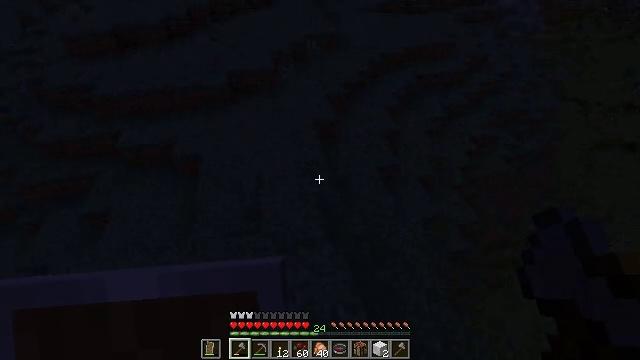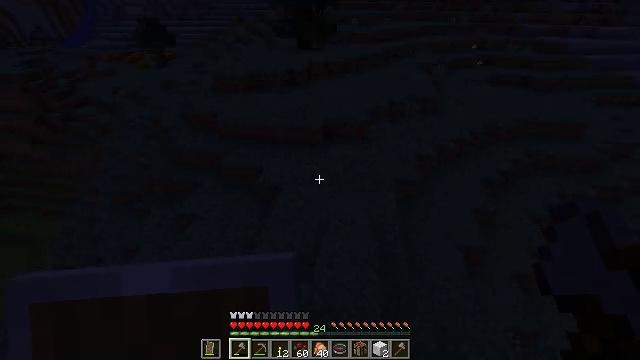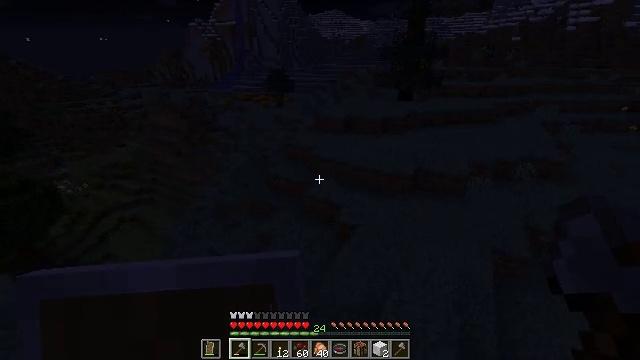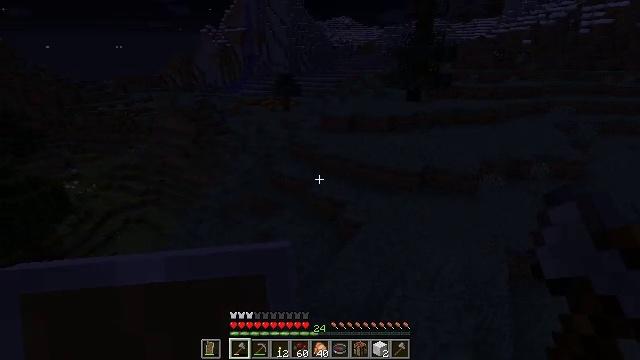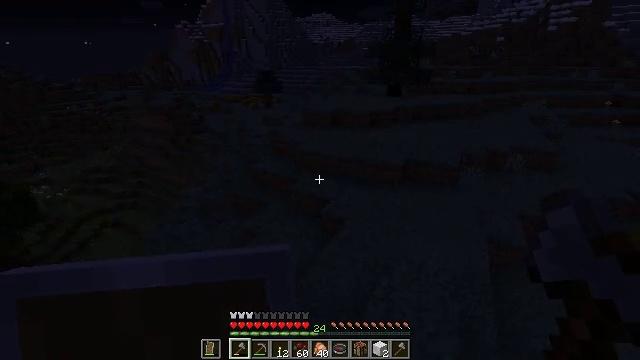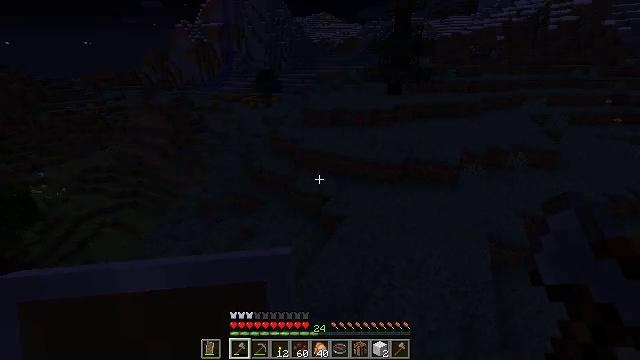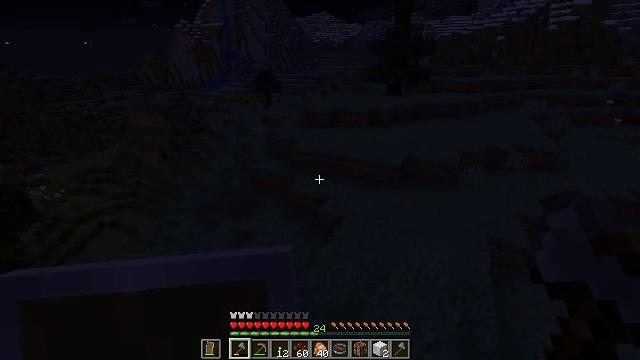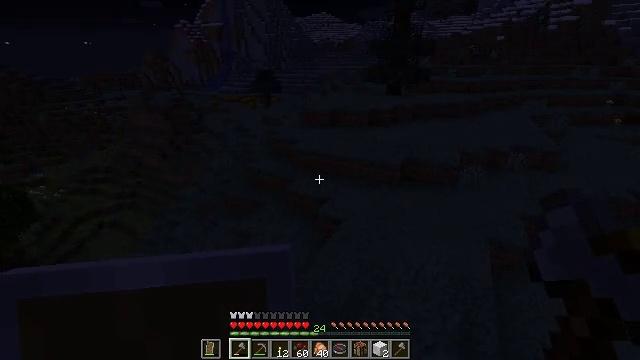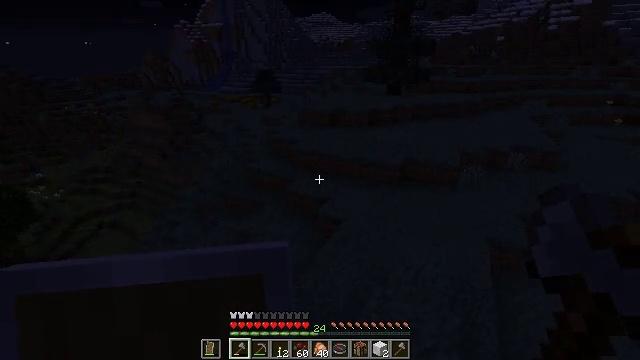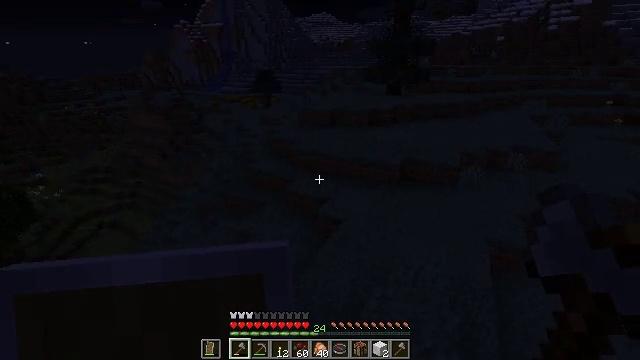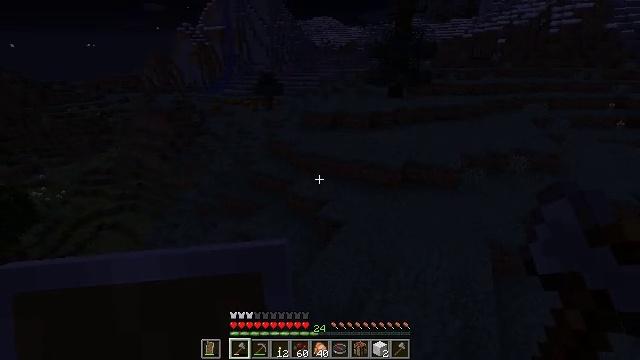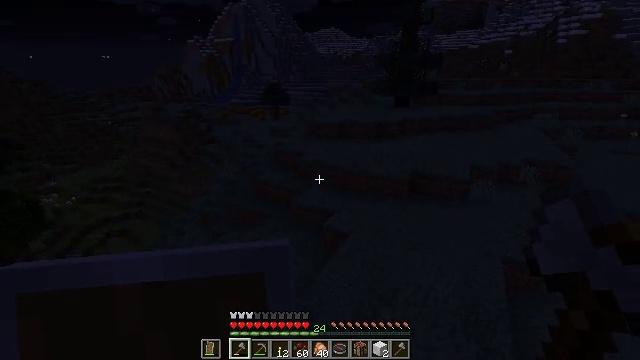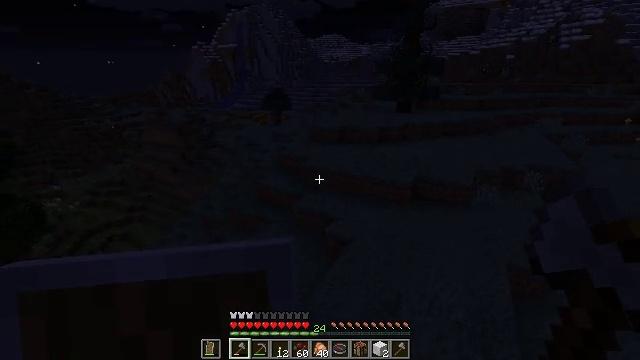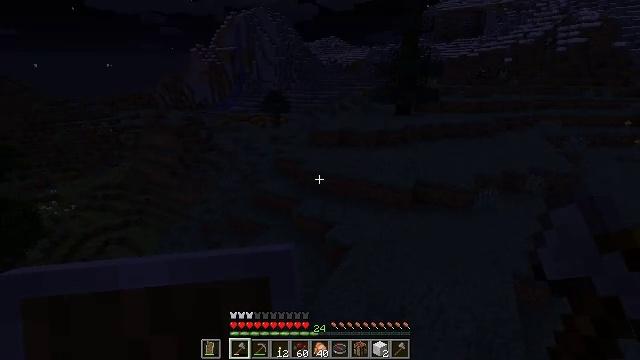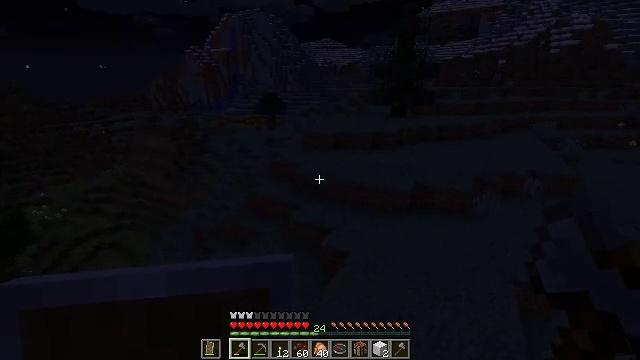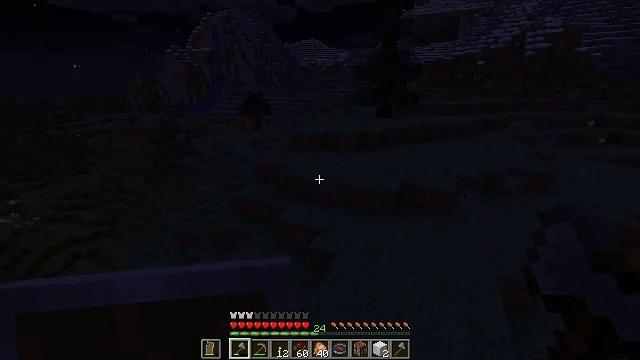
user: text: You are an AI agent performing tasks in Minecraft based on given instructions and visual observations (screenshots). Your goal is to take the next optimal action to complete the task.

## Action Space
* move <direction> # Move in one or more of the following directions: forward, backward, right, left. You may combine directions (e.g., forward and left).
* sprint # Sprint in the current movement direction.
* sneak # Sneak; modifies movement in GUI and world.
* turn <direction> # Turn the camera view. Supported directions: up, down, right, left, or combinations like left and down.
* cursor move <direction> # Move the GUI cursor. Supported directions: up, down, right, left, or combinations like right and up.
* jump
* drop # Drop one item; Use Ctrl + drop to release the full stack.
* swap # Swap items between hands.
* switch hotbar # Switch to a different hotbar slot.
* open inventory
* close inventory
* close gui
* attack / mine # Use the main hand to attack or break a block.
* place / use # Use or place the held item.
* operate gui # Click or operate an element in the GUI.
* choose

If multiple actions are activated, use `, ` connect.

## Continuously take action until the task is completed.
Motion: motion action
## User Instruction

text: Combat the sheep.
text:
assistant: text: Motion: move forward, turn left and up
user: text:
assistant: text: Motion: move forward, turn left and up
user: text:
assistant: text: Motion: move forward, turn left and up
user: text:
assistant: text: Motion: turn right
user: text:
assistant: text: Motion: no_op
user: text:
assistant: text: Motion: no_op
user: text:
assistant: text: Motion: no_op
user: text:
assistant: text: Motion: no_op
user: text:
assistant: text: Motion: no_op
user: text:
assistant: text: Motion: no_op
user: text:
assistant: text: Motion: move forward, turn left and up
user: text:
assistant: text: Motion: move forward, turn up
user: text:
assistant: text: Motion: move forward
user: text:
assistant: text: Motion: move forward
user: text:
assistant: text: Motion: move forward, turn right
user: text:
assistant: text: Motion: move forward, turn right
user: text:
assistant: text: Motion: move forward, turn right
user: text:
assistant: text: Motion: no_op
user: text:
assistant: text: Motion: no_op
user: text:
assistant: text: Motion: no_op
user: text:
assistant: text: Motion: no_op
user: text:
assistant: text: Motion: turn right and up
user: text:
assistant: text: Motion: turn right and up
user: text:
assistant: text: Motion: turn right and up
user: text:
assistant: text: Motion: turn right and up
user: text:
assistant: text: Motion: no_op
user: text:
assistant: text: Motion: no_op
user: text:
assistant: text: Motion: no_op
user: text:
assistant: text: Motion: no_op
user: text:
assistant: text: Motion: no_op